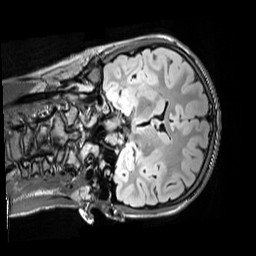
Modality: FLAIR
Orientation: coronal
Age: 12
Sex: female
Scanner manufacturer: siemens
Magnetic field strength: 3 T
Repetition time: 5 s
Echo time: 0.388 s